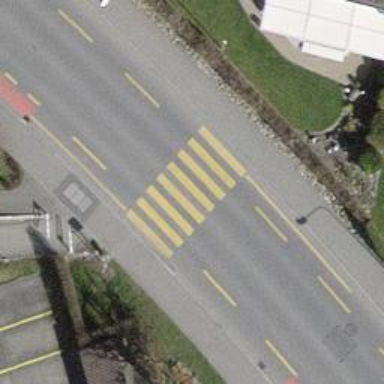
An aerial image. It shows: Residential road with designated cycle lane.